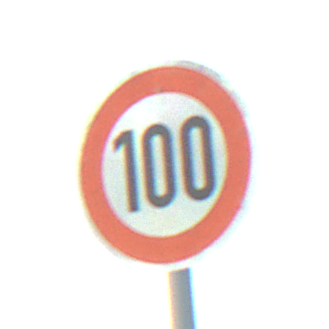
Verkehrszeichen: Geschwindigkeit100
Umgebung: Outdoor, Nature
Tageszeit: SunriseSunset
Wetter: PartlyCloudy
Licht: Natural
Jahreszeit: NotSpecified
Kontrast: MediumContrast